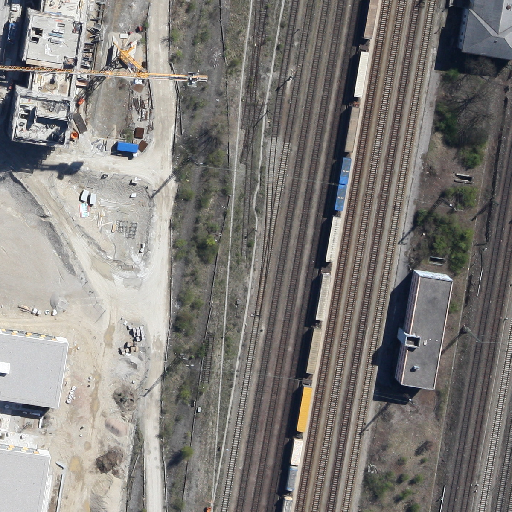
Referring expression: unpaved road